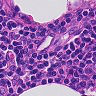
Metastatic tissue present: no